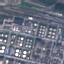
Land use / land cover class: Industrial